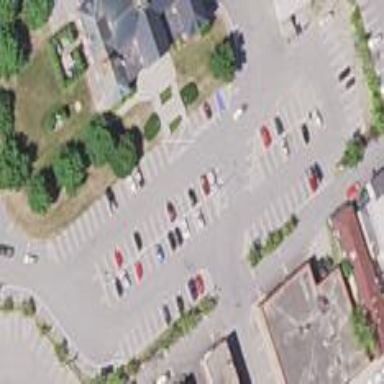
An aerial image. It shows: Parking area with surface.